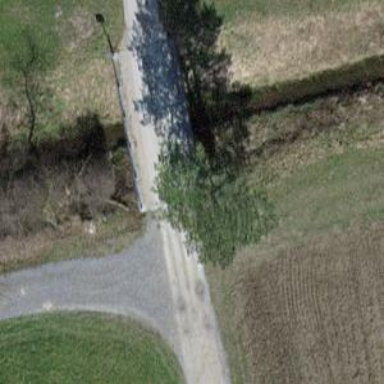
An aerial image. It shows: Unclassified road on bridge.